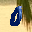
Label: 0